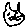
Label: cat